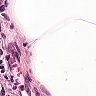
Metastatic tissue present: no